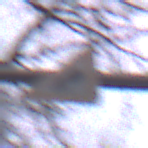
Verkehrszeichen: UnzureichendesLichtraumprofil
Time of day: MorningAfternoon
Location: Outdoor (Nature)
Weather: Overcast
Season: Autumn
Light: Natural